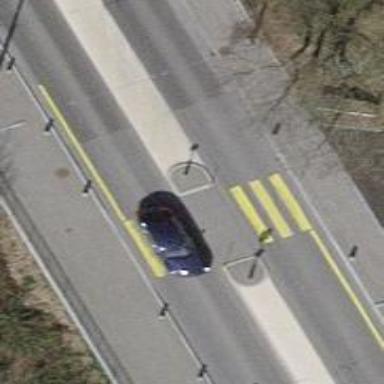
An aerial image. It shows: Uncontrolled crossing with pedestrian island.